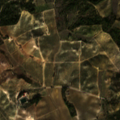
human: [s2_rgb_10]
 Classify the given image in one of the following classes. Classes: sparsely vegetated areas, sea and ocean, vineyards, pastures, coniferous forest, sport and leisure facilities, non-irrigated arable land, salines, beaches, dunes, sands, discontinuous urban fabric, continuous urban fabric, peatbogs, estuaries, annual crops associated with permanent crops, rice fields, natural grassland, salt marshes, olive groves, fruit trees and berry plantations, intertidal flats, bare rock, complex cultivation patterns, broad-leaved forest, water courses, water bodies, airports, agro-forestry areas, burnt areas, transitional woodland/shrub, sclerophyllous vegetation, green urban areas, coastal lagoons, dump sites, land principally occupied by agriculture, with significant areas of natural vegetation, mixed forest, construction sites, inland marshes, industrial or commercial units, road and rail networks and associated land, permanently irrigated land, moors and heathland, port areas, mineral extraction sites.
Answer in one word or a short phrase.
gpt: olive groves, land principally occupied by agriculture, with significant areas of natural vegetation, mixed forest